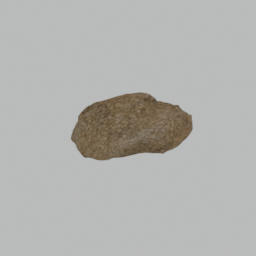
Label: nature